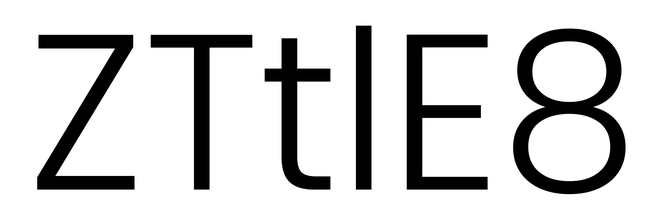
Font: Poppins-Light